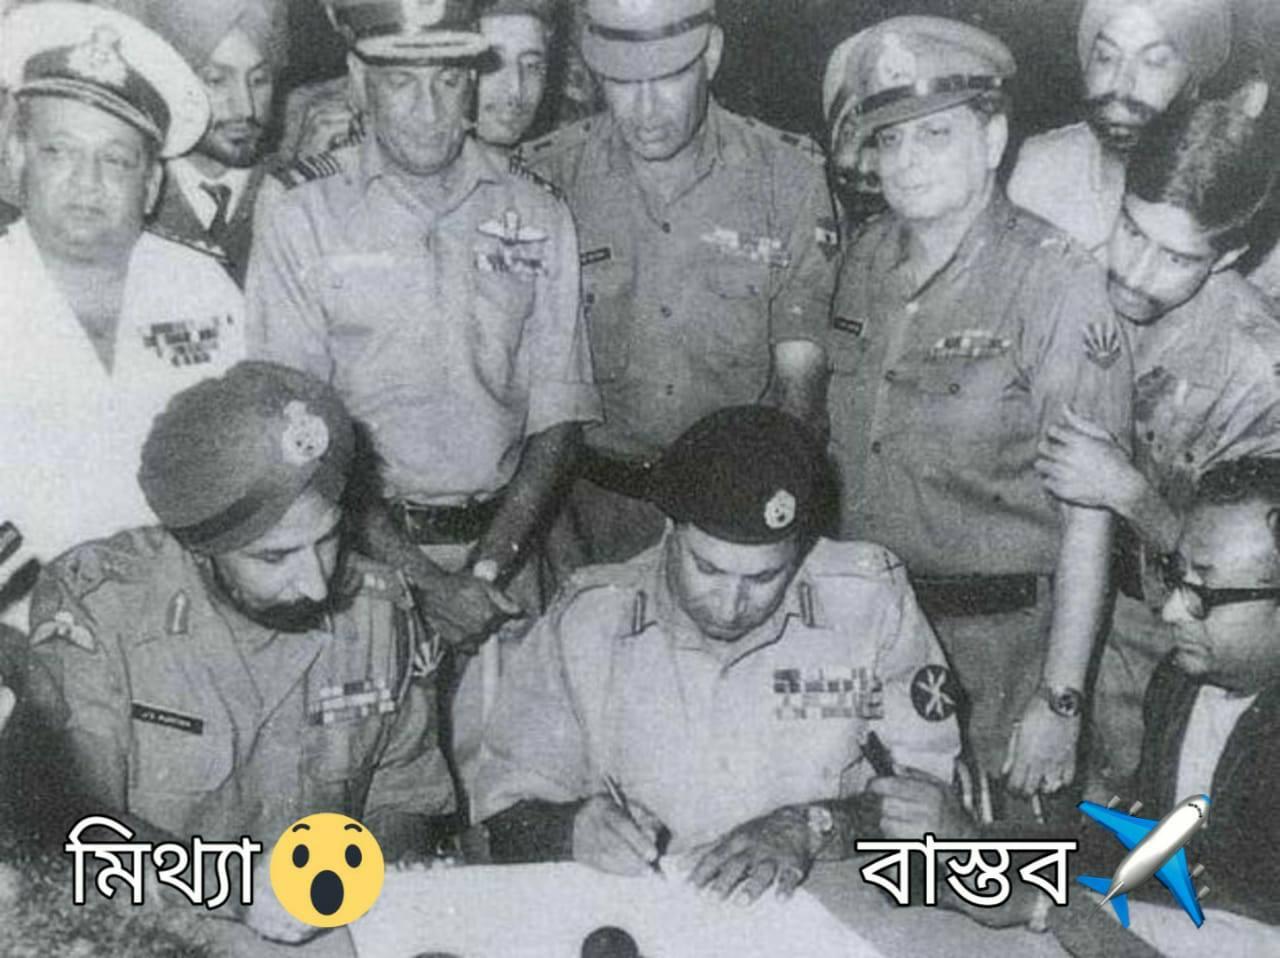
Caption: মিথ্যা     বাস্তব
Label: non-hate